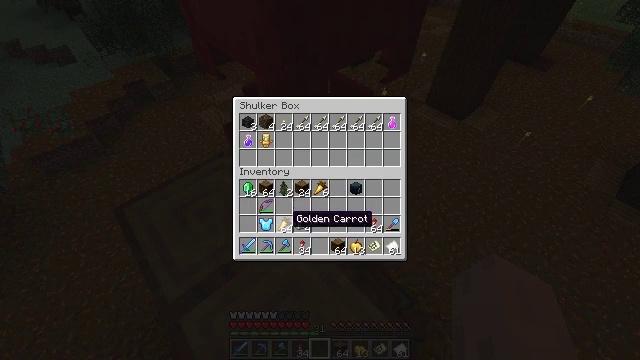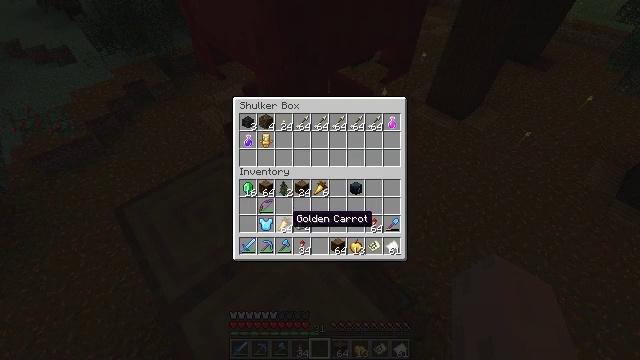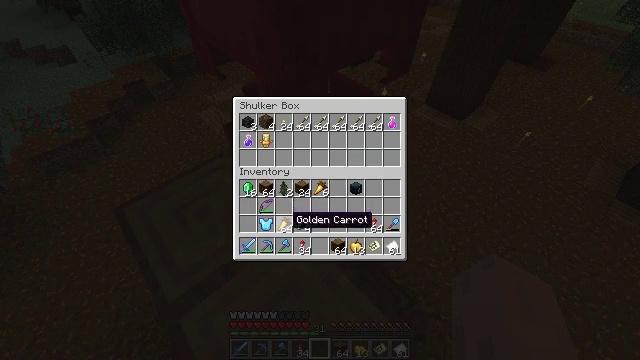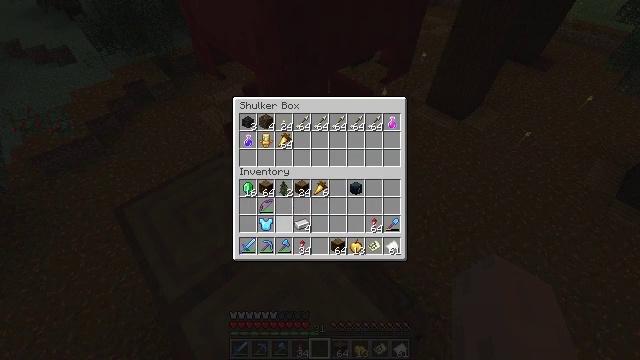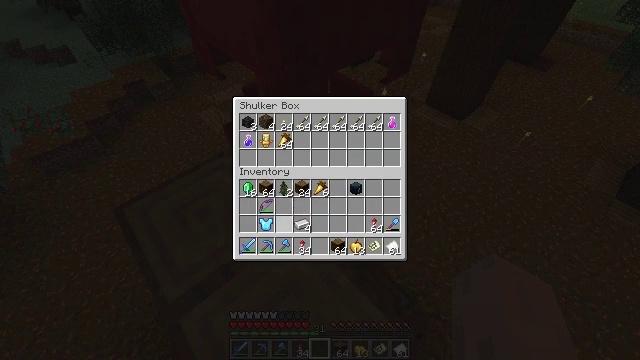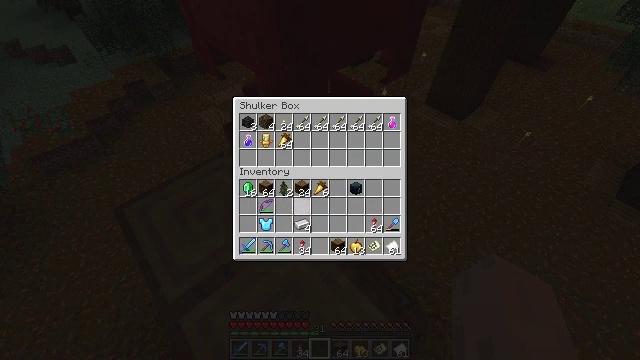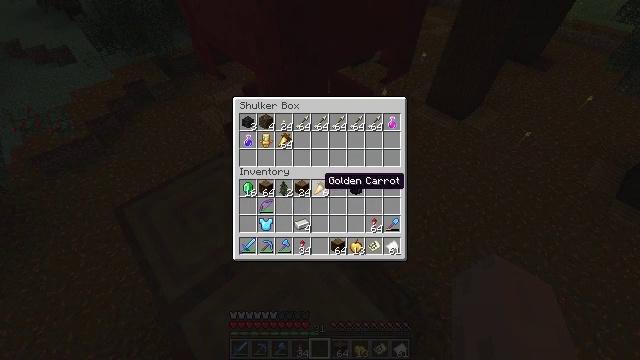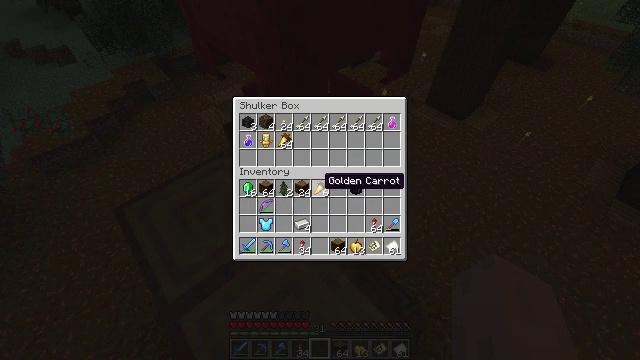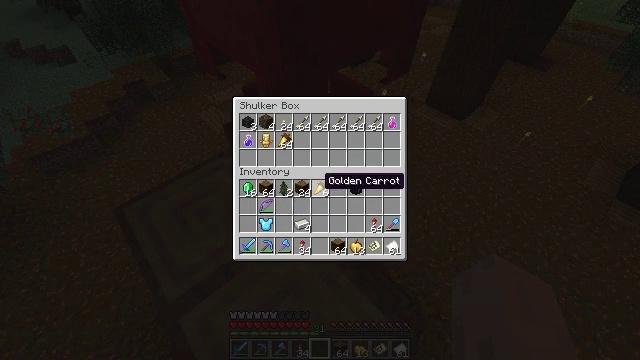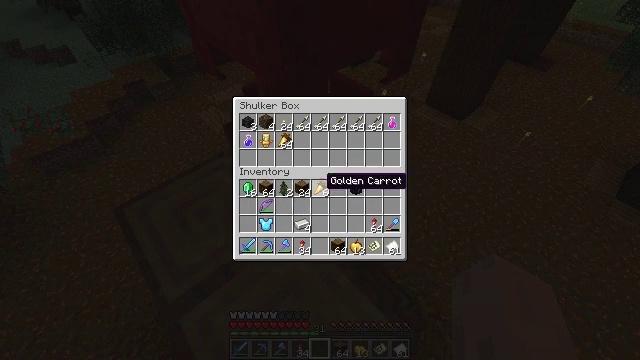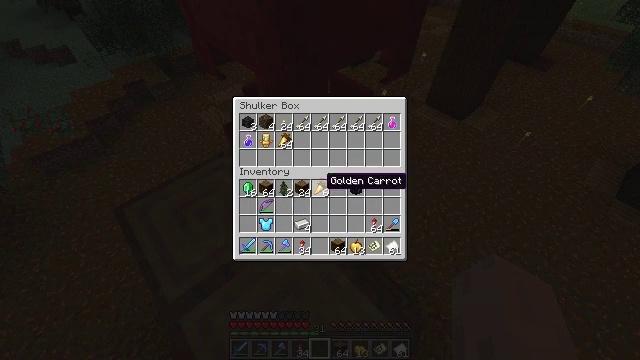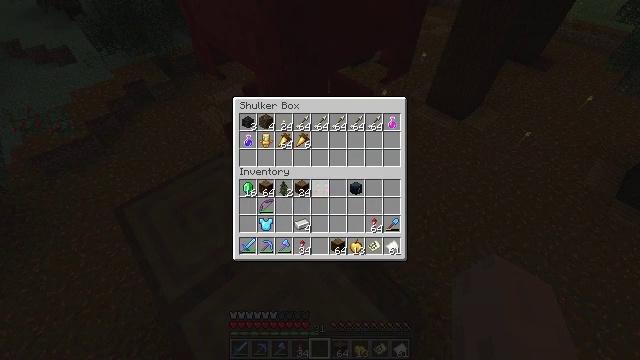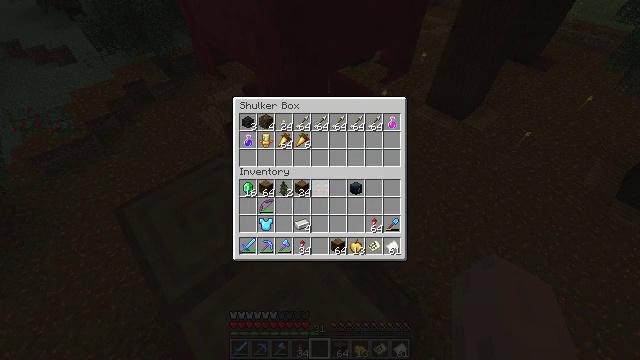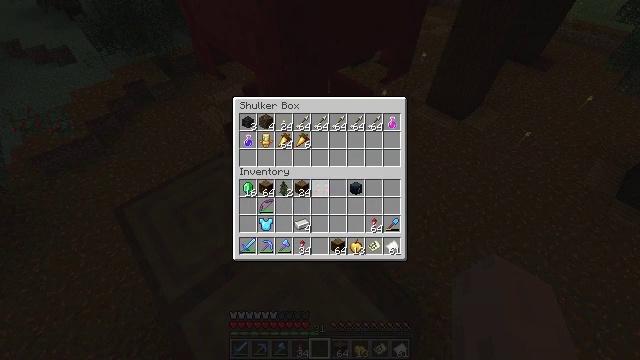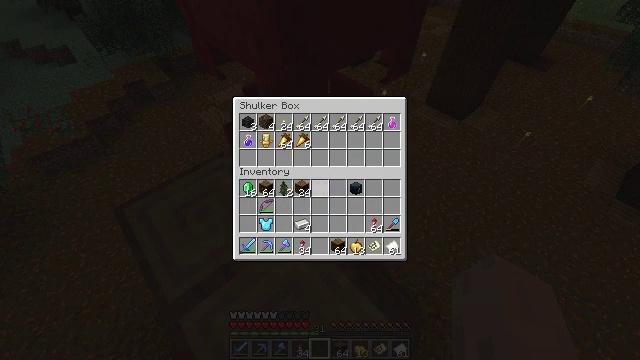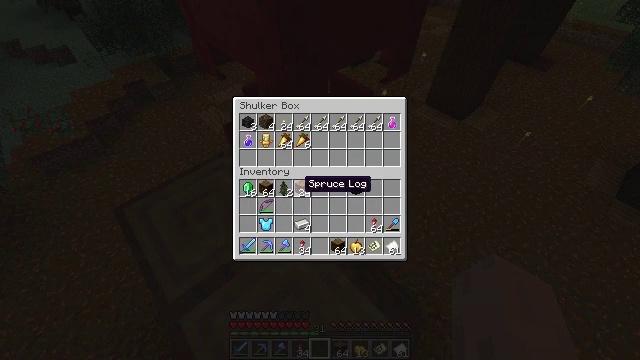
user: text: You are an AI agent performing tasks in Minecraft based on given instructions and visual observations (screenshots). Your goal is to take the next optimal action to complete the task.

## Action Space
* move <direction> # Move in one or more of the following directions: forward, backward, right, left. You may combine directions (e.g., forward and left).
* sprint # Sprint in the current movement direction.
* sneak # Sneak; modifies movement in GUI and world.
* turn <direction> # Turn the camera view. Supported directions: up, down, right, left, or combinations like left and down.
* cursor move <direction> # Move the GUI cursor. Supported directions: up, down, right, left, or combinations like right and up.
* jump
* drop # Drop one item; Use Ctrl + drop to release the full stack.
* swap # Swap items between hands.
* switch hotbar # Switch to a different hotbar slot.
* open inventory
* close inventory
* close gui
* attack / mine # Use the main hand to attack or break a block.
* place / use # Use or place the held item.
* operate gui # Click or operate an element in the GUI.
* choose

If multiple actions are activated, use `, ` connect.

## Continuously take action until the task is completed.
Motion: motion action
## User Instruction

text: Break the red shulker box to move it.
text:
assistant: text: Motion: sneak
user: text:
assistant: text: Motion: sneak
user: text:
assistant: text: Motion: sneak, operate gui
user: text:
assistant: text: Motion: sneak, operate gui
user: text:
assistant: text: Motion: sneak, cursor move right and up
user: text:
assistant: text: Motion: sneak, cursor move right and up
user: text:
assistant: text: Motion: sneak
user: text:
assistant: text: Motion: sneak
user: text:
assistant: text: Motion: sneak
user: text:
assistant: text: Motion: sneak
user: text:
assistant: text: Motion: sneak, operate gui
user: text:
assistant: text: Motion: sneak, operate gui
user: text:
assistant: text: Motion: sneak
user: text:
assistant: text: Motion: sneak
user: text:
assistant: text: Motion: sneak, cursor move left
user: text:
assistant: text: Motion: sneak, cursor move left
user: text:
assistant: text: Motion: sneak
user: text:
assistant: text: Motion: sneak, cursor move left
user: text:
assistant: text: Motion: sneak, cursor move left
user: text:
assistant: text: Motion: sneak, cursor move left
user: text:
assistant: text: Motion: sneak, cursor move left
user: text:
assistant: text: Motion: sneak
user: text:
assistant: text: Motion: sneak
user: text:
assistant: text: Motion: sneak
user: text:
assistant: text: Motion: sneak
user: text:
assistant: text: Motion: sneak
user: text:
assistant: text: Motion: sneak, cursor move right
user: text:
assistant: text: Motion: sneak, cursor move right and down
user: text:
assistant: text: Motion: sneak, cursor move right and down
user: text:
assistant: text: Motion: sneak, cursor move down